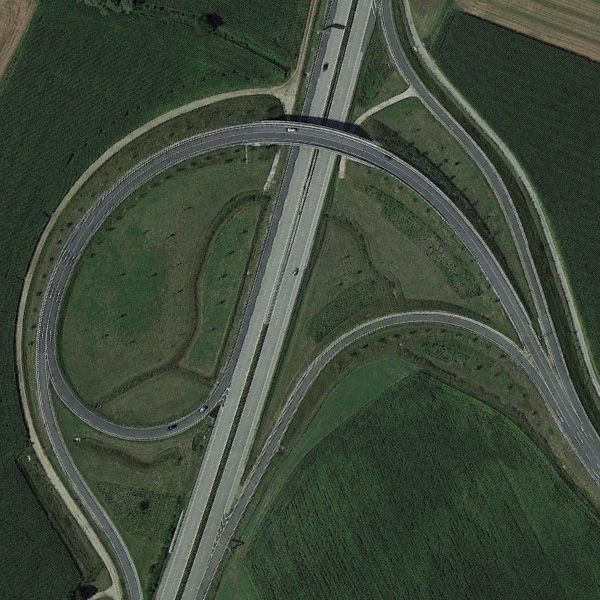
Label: Viaduct